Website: apple
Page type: account-selection
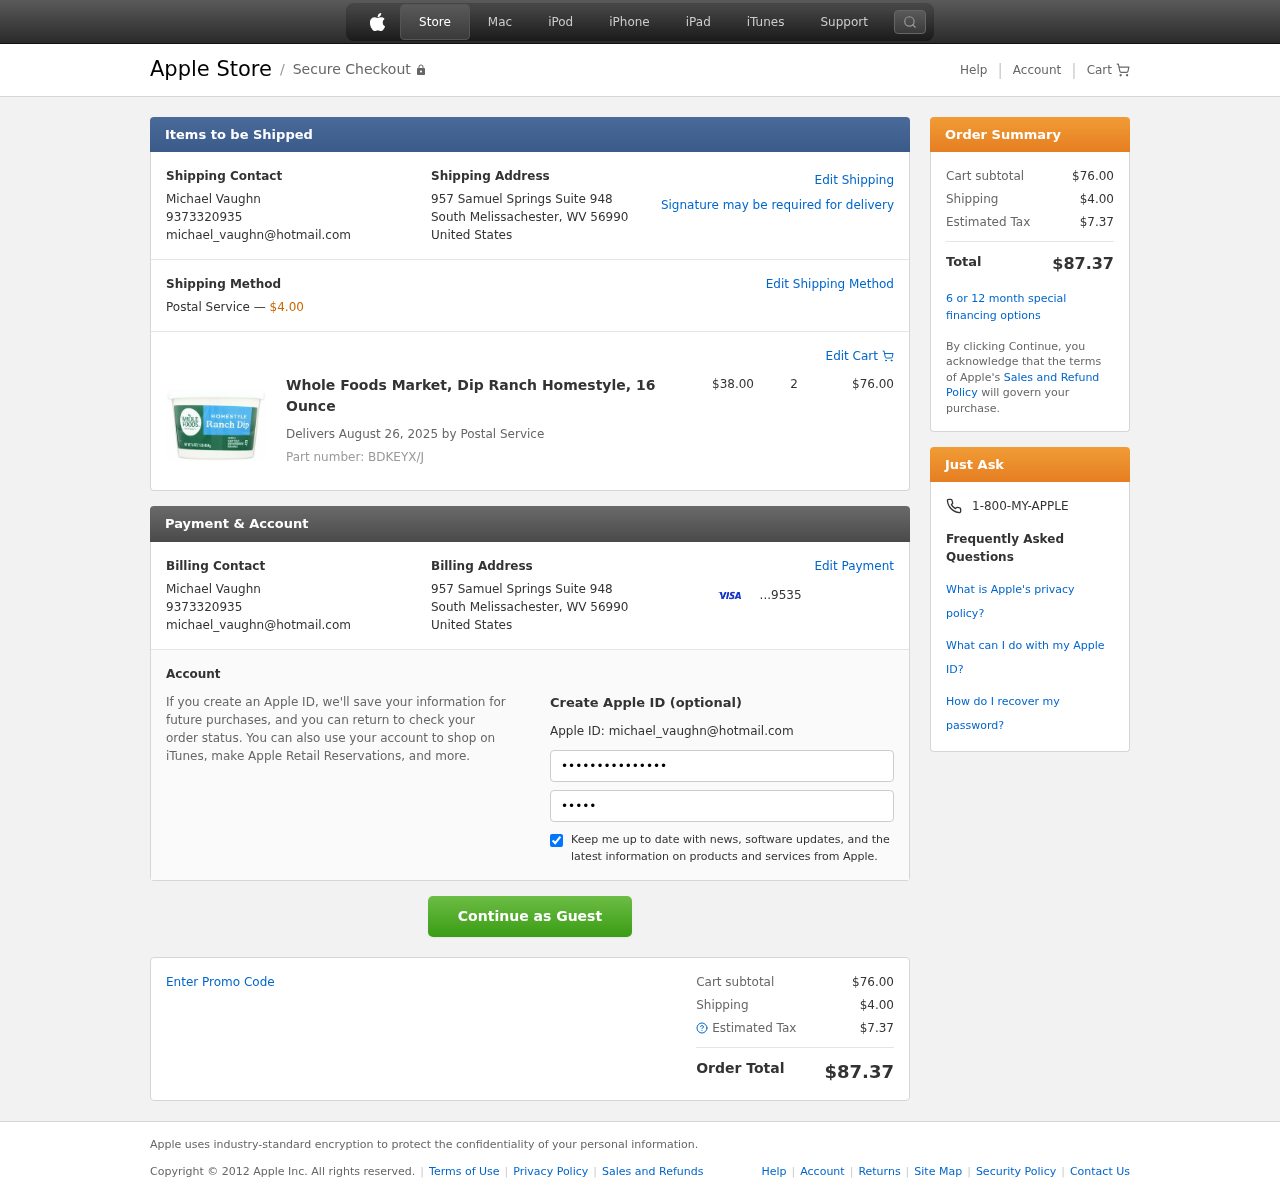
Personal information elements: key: PII_CARD_LAST4
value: ...9535
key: PII_CITY_STATE_ZIP
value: South Melissachester, WV 56990
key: PII_COUNTRY
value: United States
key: PII_EMAIL
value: michael_vaughn@hotmail.com
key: PII_FULLNAME
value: Michael Vaughn
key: PII_PHONE
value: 9373320935
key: PII_STREET
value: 957 Samuel Springs Suite 948
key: PII_FIRSTNAME
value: Michael
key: PII_LASTNAME
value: Vaughn
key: PII_FULLNAME2
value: Michael Vaughn
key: PII_FULLNAME3
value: Michael Vaughn
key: PII_FIRSTNAME2
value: Michael
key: PII_FIRSTNAME3
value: Michael
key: PII_LASTNAME2
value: Vaughn
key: PII_LASTNAME3
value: Vaughn
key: PII_FIRSTNAME_DERIVED
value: Michael
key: PII_LASTNAME_DERIVED
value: Vaughn
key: PII_FULLNAME_DERIVED
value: Michael Vaughn
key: PII_NAME_FULL_DERIVED
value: Michael Vaughn
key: PII_PHONE_LINE
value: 0935
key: PII_PHONE_SUFFIX
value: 0935
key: PII_PHONE2
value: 9373320935
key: PII_PHONE3
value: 9373320935
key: PII_PHONE_NUMERIC
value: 9373320935
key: PII_PHONE2_NUMERIC
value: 9373320935
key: PII_PHONE3_NUMERIC
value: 9373320935
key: PII_PHONE_DIGITS
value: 9373320935
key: PII_PHONE_LAST4
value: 0935
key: PII_EMAIL2
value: michael_vaughn@hotmail.com
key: PII_EMAIL3
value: michael_vaughn@hotmail.com
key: PII_CITY
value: South Melissachester
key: PII_STATE_ABBR
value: WV
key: PII_POSTCODE
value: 56990
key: PII_POSTCODE_FULL
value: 56990
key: PII_CITY_STATE
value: South Melissachester, WV
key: PII_POSTCODE_NUMERIC
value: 56990
Product elements: key: PRODUCT1_NAME
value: Whole Foods Market, Dip Ranch Homestyle, 16 Ounce
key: PRODUCT1_PRICE
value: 38
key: PRODUCT1_QUANTITY
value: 2
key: PRODUCT_PART_NUMBER
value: Part number: BDKEYX/J
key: PRODUCT_TOTAL
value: $76.00
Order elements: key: ORDER_SHIPPING_COST
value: $4.00
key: ORDER_DELIVERY_DATE
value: Delivers August 26, 2025 by Postal Service
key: ORDER_SUBTOTAL
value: $76.00
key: ORDER_TAX
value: $7.37
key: ORDER_TOTAL
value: $87.37